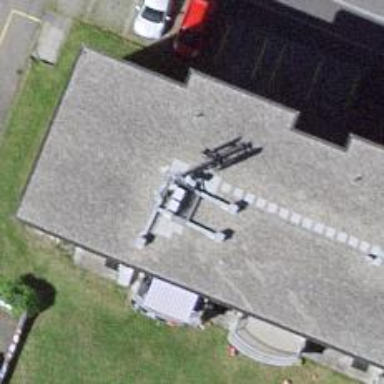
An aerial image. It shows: Man-made mast used for communication purposes.